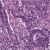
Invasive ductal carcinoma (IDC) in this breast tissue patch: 1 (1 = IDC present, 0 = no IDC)